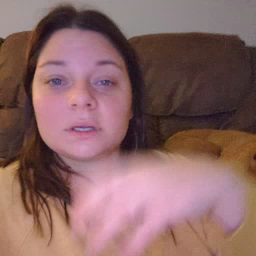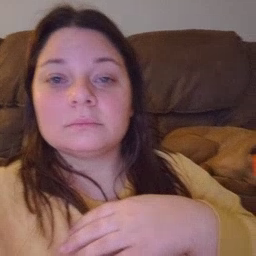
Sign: hate